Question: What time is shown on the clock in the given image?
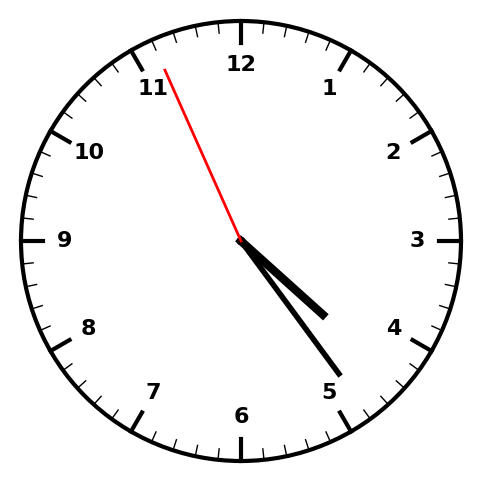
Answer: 04:23:56